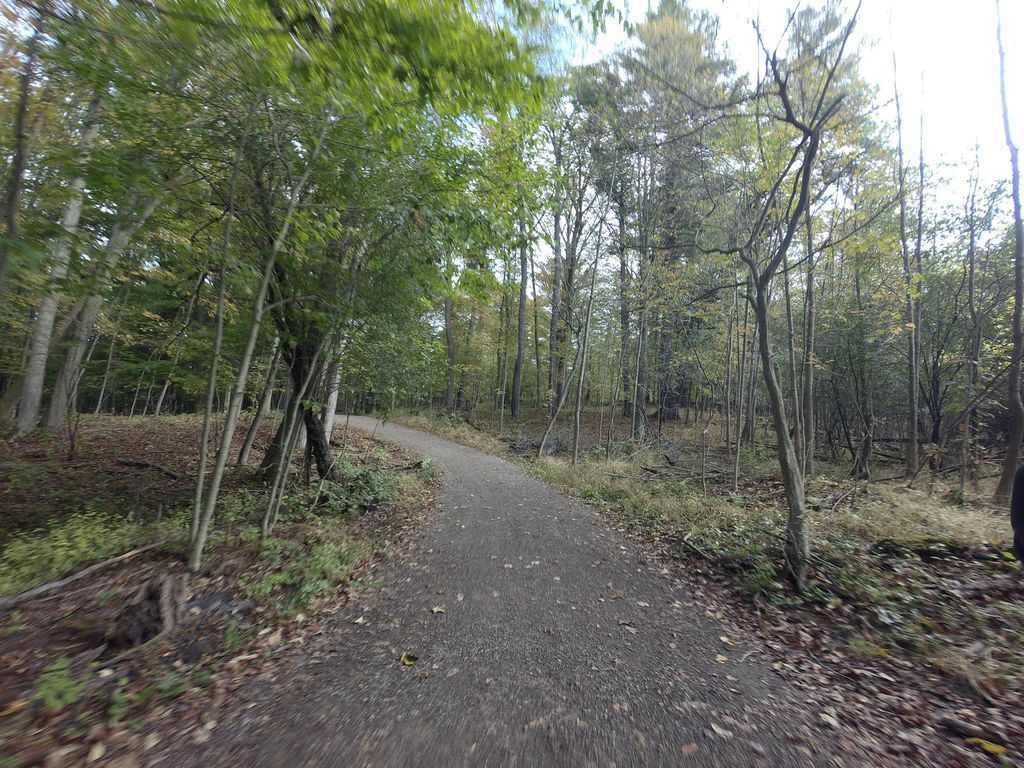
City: hamilton